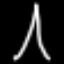
Label: The Eiffel Tower